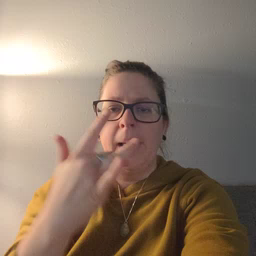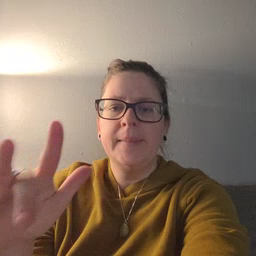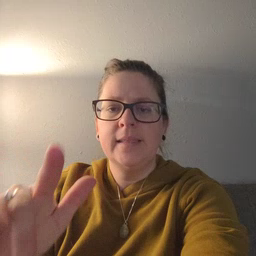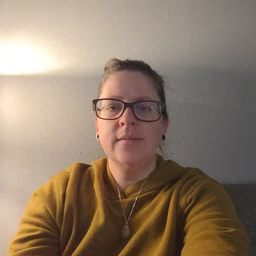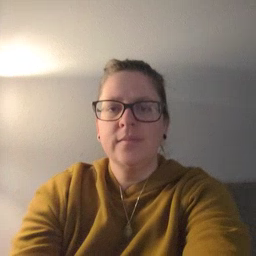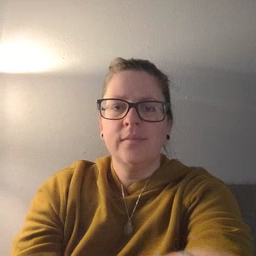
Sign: empty